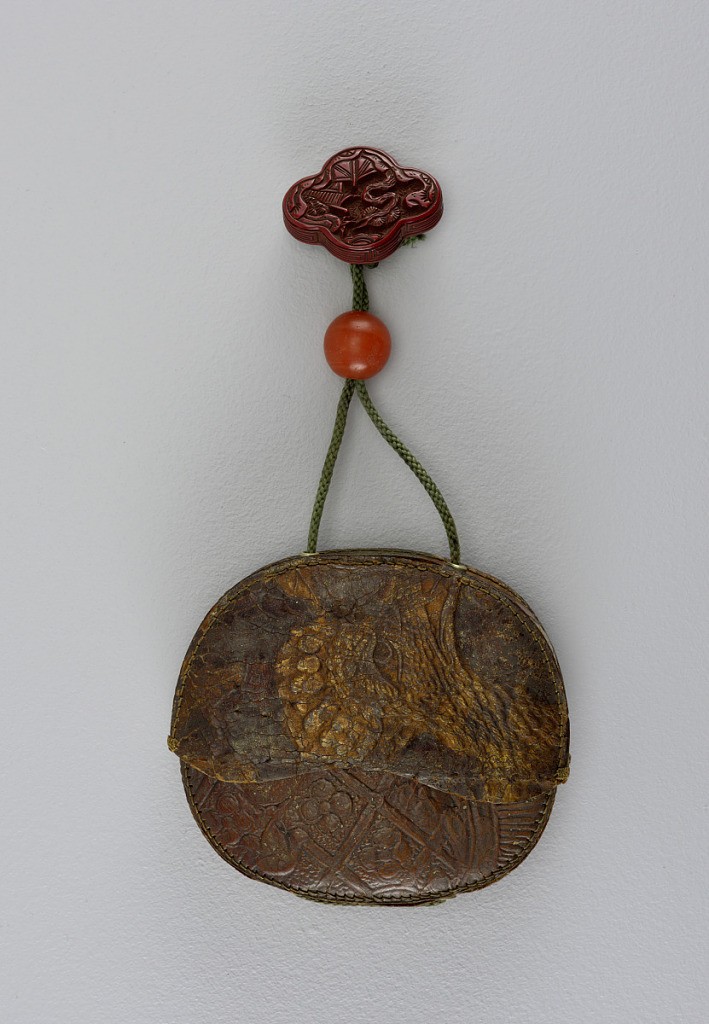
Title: Kin-chaku (purse) with netsuke and ojime on chord
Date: ca. 1750
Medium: Tooled and gilded leather (purse); lacquer (netsuke), simulated agate (ojime)
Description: Purse of two parts, one fitting over the other; green silk chord passes through eyelets, in each part. Purse of Cuir de Cordoue — Dutch leather tooled, gilded and painted into various designs including a cock's head, floral design and diaper pattern. Netsuke quatrefoil with carved scenes of house and pine trees. Fret design on edge; metal ring on under-side for cord.